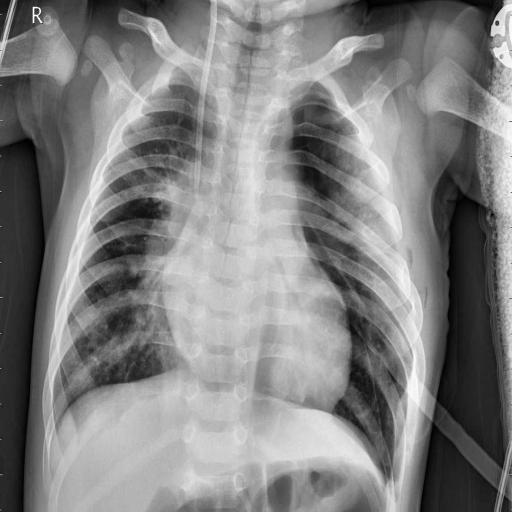
Finding: PNEUMONIA